Question: How to annotate some text in the blank space within a odd numbered faceted ggplot.
Lets have a faceted ggplot with data as below with with 2 rows and 2 columns. So there is blank space in place of 2 row, 2nd column.
'''
df<- data.frame(Ara = rep("XTX", each = 3),
Len = c(744, 750, 755),
Mon = c("Sep", "Oct","Nov"),
Value=c(11.224,10.15,4.23))
df
facetplot<-ggplot(df, aes(x=Value, y=Len, shape=Ara))+
geom_point(size=5.0)+
theme(legend.position = c(.7, .4), legend.direction="vertical")+
facet_wrap(~Mon,scales="free_x", nrow=2)
facetplot
'''

Now i am trying to annotate some text in the space but could not ( as written in red in the image). I am looking for something similar to legend.position for annotated text. Do anyone has any idea on this.Or what would be the possible work around.
Thank you.
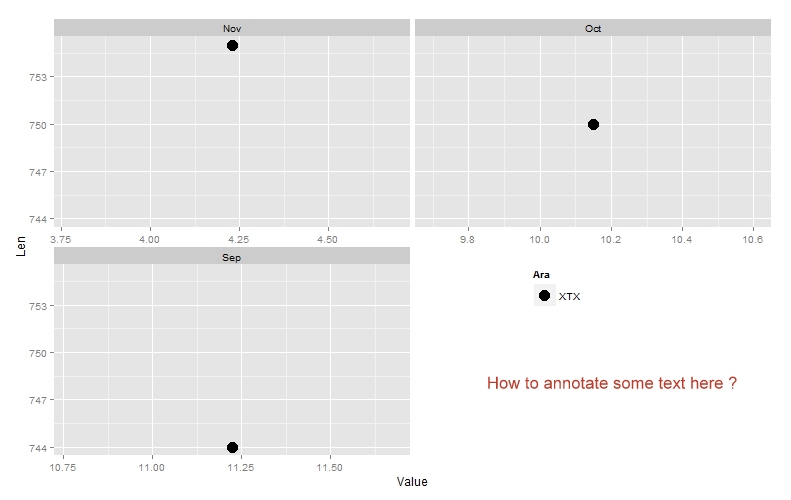
Answer: After you create your plot, simply use
'''
print(facetplot)
grid.text("your text", x = 0.75, y = 0.25)
'''
See '?grid.text' for details on positioning. The default coordinate system is the entire screen device with (0,0) as the lower left and (1,1) as the upper right.